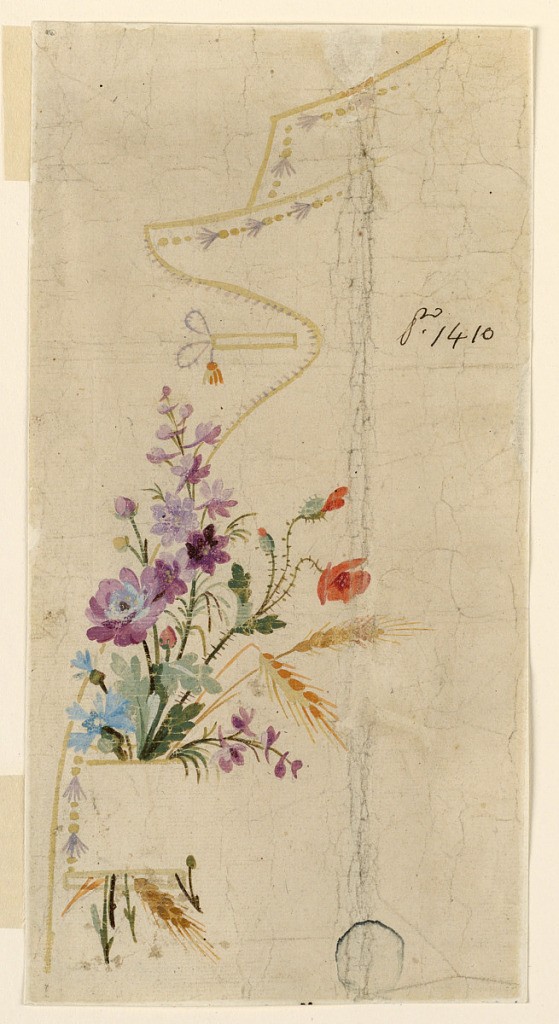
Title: Design for the Embroidery of the Top Part of a Man's Coat, Pattern No. 1410 of the "Fabrique de St. Ruf"
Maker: Fabrique de Saint Ruf, Lyon, France
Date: ca. 1785
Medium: Graphite, brush and gouache on paper
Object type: Drawing
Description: A bunch of flowers apparently placed in a buttonhole. Part of it reaches to the lapel in which a buttonhole is shown.